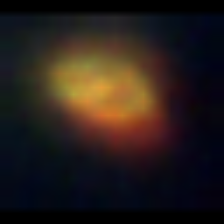
Taxon: NanoPlankton
Group: Other